Question: I get this error:
'''
Uncaught Error: assertion failed: You are looking for a edit controller in the Node namespace, but the namespace could not be found
'''
But if I inspect the objects (Chrome developer tools), I confirm that:
- 'App.NodeEditController'- 'Ember.TEMPLATES['node/edit']'- 'App.Node'
What could be causing this problem? What else could I verify? What is this <URL> thing? I have not used it before, and my application was working.
The only changes I have performed are related to reorganization of my code base: I have split templates/controllers/models/views into files - but they are concatenatted again with a 'grunt' task, so that no real changes should be present (appart from the fact that I am using now pre-compiled templates)
I have also verified 'SettingsApp.Router.router.recognizer.names':

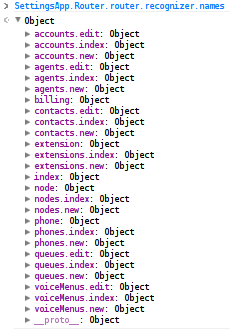
Answer: this solves the problem, at least you can navigate to the edit route again
change this:
'''
SettingsApp.NodeController = Ember.ObjectController.extend({
isEditing: false,
needs: [node/edit]
...
'''
to this (remove the needs)
'''
SettingsApp.NodeController = Ember.ObjectController.extend({
isEditing: false
...
'''
hope it helps ...